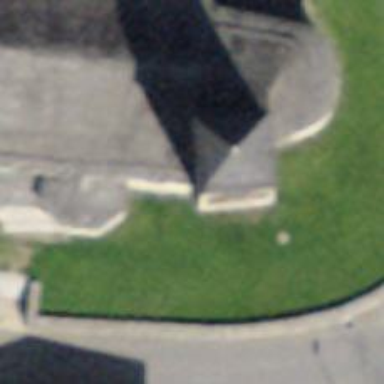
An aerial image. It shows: Bell tower that is man-made.